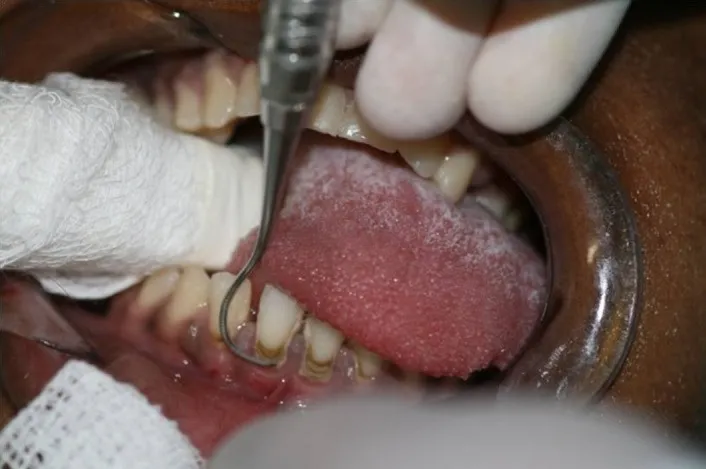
Supragingival scraping to remove calculus on anterior teeth in the ICU - Clinical conduct carried out by qualified dentist.
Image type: medical_photograph (oral_photograph)